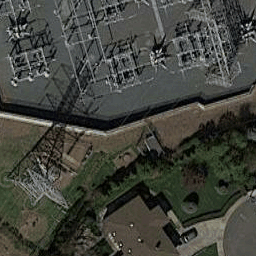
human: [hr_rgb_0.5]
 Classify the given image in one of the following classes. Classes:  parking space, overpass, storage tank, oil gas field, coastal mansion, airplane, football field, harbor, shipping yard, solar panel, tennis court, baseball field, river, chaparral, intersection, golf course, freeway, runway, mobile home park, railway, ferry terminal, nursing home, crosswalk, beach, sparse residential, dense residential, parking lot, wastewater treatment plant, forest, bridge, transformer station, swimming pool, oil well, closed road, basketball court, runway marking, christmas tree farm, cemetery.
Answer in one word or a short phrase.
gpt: transformer station